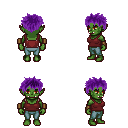
a pixel art fantasy rpg character, female body template, orc, green skin, maroon pirate shirt, teal pants, purple bedhead hairstyle, leather bracers, four views (front, back, left, right), 2x2 character sprite sheet, small pixel art, hard edges, no anti-aliasing